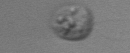
Label: Amoeba